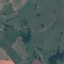
Label: Pasture